Interaction volume radius: 5 \u00c5
Interaction volume height: 10 \u00c5
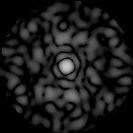
Disorder parameter: 0.7698